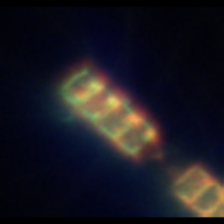
Taxon: Chaetoceros
Group: Diatoms